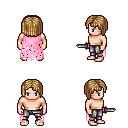
a pixel art fantasy rpg character, male body template, human, light skin, pink tattered cape, metal pants, blonde pageboy hairstyle, dagger, four views (front, back, left, right), 2x2 character sprite sheet, small pixel art, hard edges, no anti-aliasing